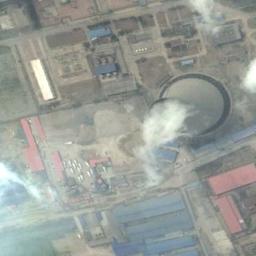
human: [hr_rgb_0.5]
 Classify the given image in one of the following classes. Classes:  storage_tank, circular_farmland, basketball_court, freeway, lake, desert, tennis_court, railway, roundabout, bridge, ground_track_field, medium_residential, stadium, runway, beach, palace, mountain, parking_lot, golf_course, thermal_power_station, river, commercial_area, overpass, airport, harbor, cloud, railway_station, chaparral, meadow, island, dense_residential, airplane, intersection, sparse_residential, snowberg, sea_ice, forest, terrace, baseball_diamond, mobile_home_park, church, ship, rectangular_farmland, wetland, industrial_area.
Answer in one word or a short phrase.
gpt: thermal_power_station